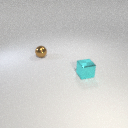
small cyan metal cube in front of small brown metal sphere